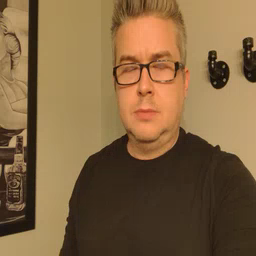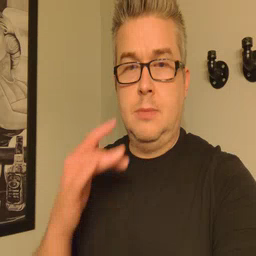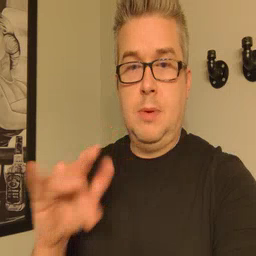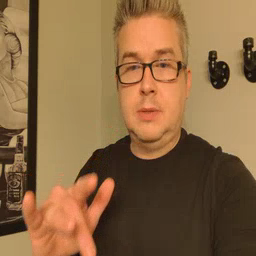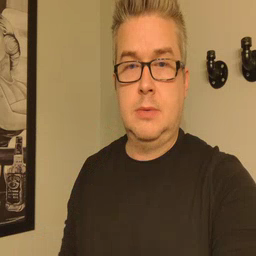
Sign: empty